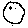
Label: smiley face